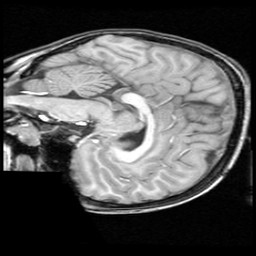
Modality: T1w
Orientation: sagittal
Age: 9
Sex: female
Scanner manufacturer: ge
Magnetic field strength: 1.5 T
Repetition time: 0.03333 s
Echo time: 0.008 s